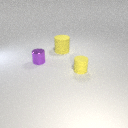
small purple metal cylinder to the left of large yellow rubber cylinder